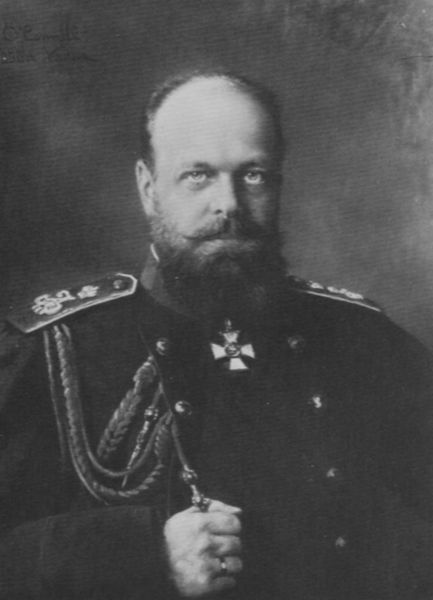
Titel: Alexander III. (1845-1894), Zar von Russland seit 1881
Künstler: Atelier Nadar
Institution: unbekannt
Schlagwörter: hand, mann, schatten, weiß, grau, hintergrund, licht, mund, nase, ohr, profil, schwarz, stirn, blick, alt, bart, schnurrbart, augen, vollbart, bildnis, portrait, porträt, auge, kordeln, mantel, schnüre, sitzend, augenbrauen, brustbild, frontal, krone, lippen, schulter, russland, könig, streng, glatze, kordel, knöpfe, ring, foto, fotografie, photographie, griff, fingerring, kreuz, militär, uniform, faust, soldat, epauletten, abzeichen, offizier, orden, fürst, halbglatze, photo, geflochten, prinz, kräftig, eisernes kreuz, würde, zar, regent, schulterstück, schulterstücke, eiserne kreuz, ek1, epuletten, grazu, irr, portrát, preuße, schulterplatten, schürtzenkordel, schützenschnur, verdienstkreuz, verdienstorden